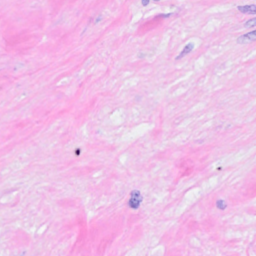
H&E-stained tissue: Breast